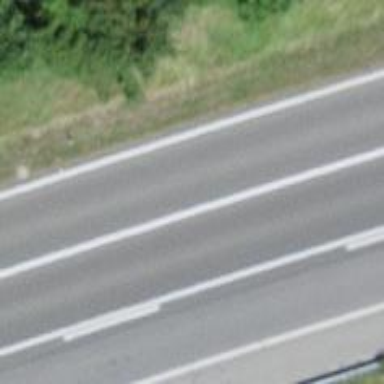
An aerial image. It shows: Motorroad with trunk link.